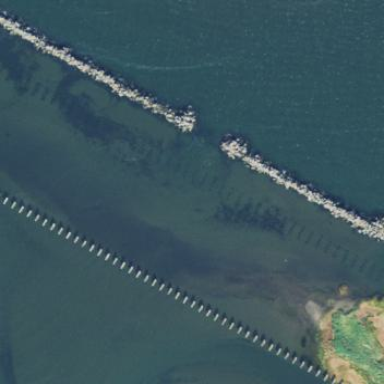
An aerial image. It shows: Breakwater structure.